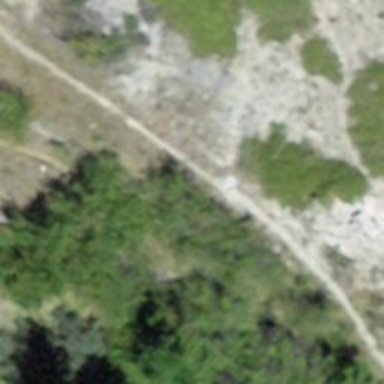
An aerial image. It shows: Unpaved path.